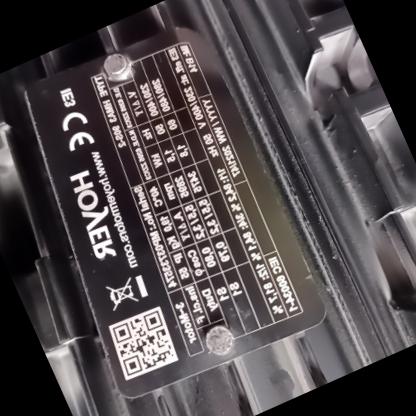
Klasa: tabliczka-znamionowa